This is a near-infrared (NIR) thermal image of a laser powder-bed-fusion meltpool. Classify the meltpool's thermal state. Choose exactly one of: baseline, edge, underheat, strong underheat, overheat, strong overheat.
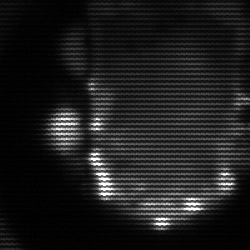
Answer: baseline